Question: I have two lists in a dialog - one bubble count list and one thumbs list. The bubble count list looks fine, but the thumbs list is displayed as separate list items.

I'm not used to writing the html output this way, maybe I'm missing something simple. The code for the bubble count list is below "//assign movie folder to child" and the code for the thumbs list is below "//display image count, encode url path":
'''
private function _makeoutput($folder_index) {
$html = '';
$query = 'dirSS'.$this->session->userdata('uid').'SS'.$folder_index;
//api query, create listview for images
if($xml = $this->api->query($query)){
$xml = simplexml_load_string($xml);
$html .= '<ul data-role="listview" data-inset="true" text-align:center;>';
//assign movie folders to child
foreach($xml->COM->MOVIE_FOLDER as $child){
$html .= '<li>';
//count number of images in each root folder
$bubble_count = $child->MOVIE->count();
$html .= '<a href="'.$child->attributes()->indexI.'" data-rel="dialog" data-transition="slide">'.$child->attributes()->nameS.'<span class="ui-li-count">'.$bubble_count.'</span></a>';
$html .= ' </li>';
}
$html .= '</ul>';
//display image count, encode url/path
for($i = 0, $c = $xml->COM->MOVIE->count(); $i < $c; $i++ ){
$html .= '<ul data-role="listview" class="ui-listview" data-inset="true">';
$html .= '<li>';
$html .= '<a>
<img src="https://[url]'.rawurlencode($this->_decode_path($xml->COM->MOVIE[$i]->attributes()->dbIcoFilename)).'" id="imgThumb" alt="'.$xml->COM->MOVIE[$i]->attributes()->nameS.'" />
<h1>'.$xml->COM->MOVIE[$i]->attributes()->nameS.'</h1>
</a>';
$html .= ' </li>';
$html .= '</ul>';
}
}
else{
$data['output'] = $this->_makeoutput($folder_index);
}
return $html;
}
'''
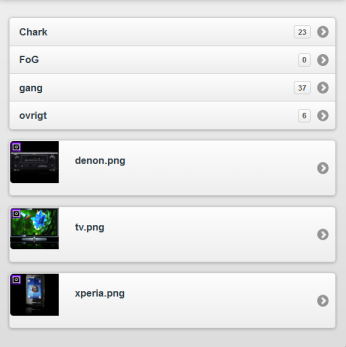
Answer: first off.. Why 'private'?
the issue at hand is you need the ul tag outside of the for loop else you generate new lists (and that's what you're seeing):
'''
$html .= '<ul data-role="listview" class="ui-listview" data-inset="true">';
for($i = 0, $c = $xml->COM->MOVIE->count(); $i < $c; $i++ ){
$html .= '<li>';
$html .= '<a>
<img src="https://[url]'.rawurlencode($this->_decode_path($xml->COM->MOVIE[$i]->attributes()->dbIcoFilename)).'" id="imgThumb" alt="'.$xml->COM->MOVIE[$i]->attributes()->nameS.'" />
<h1>'.$xml->COM->MOVIE[$i]->attributes()->nameS.'</h1>
</a>';
$html .= ' </li>';
}
$html .= '</ul>';
'''